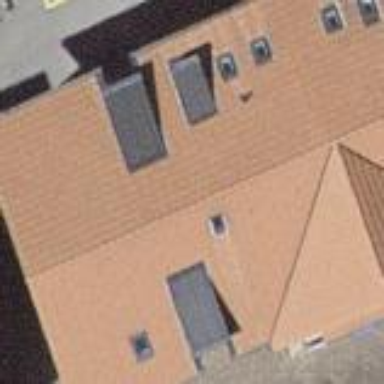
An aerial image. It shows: Residential building with flat roof.